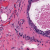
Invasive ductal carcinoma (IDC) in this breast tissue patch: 1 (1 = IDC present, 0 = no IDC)